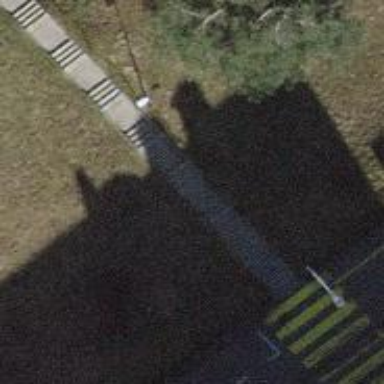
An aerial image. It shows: Set of steps on the road.